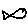
Label: fish